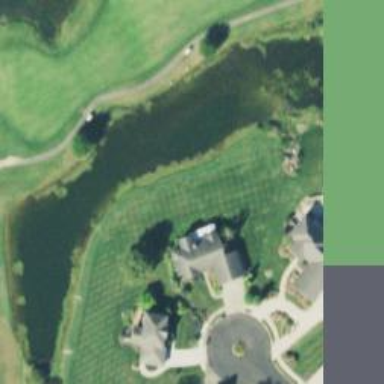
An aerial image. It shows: Water hazard on golf course.